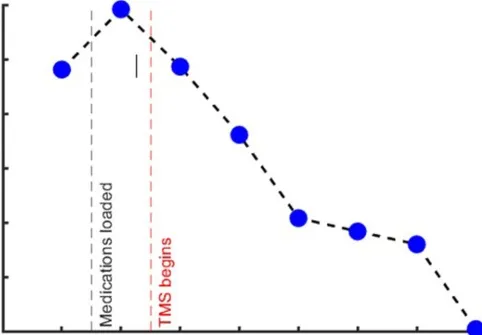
EEG and seizure frequency. EEG seizure onset and automated seizure detections. (B) 16-h segments showing automated seizure detections (red bars) prior to stimulation; after 5 days of stimulation; and 1 month after TMS.
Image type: electrography (eeg)